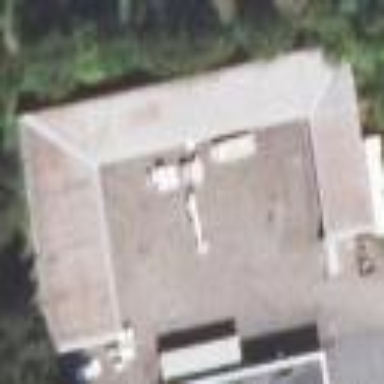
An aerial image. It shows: View of roof of building.